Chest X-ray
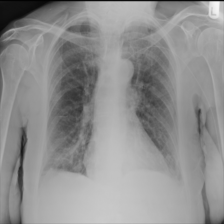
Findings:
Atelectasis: negative
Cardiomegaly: negative
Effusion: negative
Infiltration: negative
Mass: negative
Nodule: negative
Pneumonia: negative
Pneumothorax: negative
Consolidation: negative
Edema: negative
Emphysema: negative
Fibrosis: negative
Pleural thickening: negative
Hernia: negative